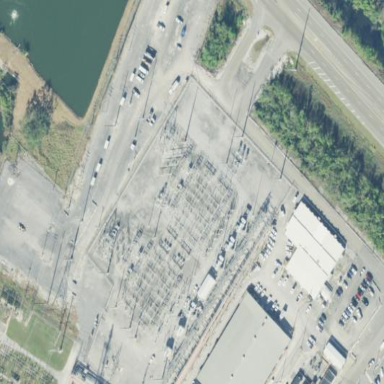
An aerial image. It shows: Industrial substation surrounded by fence.